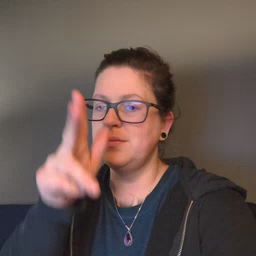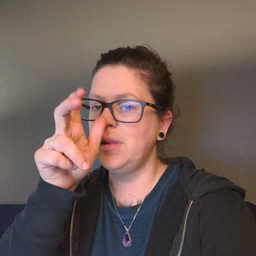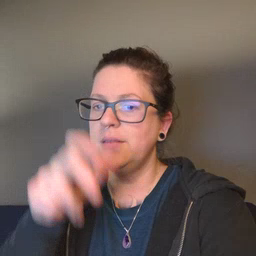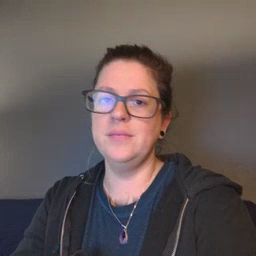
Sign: bug